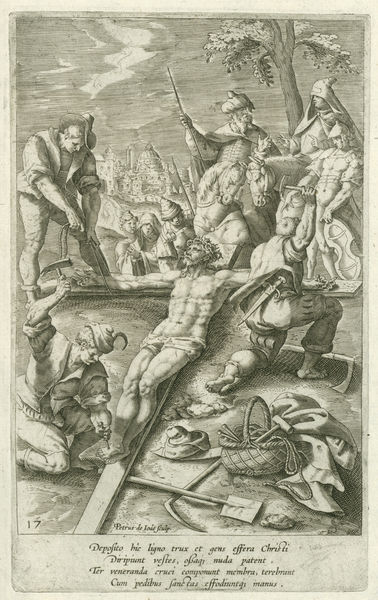
Titel: Christus wordt gekruisigd
Künstler: Pieter de (I) Jode
Standort: Amsterdam
Institution: Rijksmuseum
Schlagwörter: baum, himmel, mann, frauen, stadt, frau, männer, schwarz, wolke, reiter, graphik, inschrift, korb, nagel, kreuz, druck, druckgraphik, radierung, werkzeug, christus, jesus, kreuzigung, hammer, jerusalem, turban, schaufel, passion, passion christi, woke, 17, 16. jhdt, hammerb